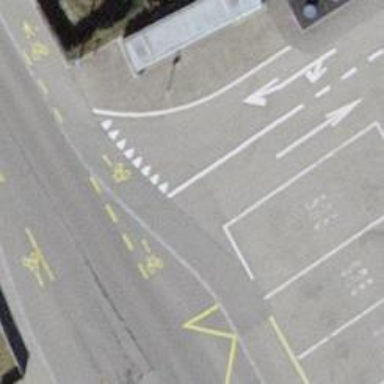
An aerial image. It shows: Asphalt service road where you can go straight.